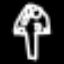
Label: mushroom